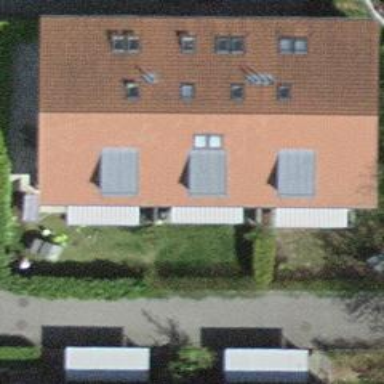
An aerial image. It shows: View of roof of building.